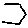
Label: hexagon